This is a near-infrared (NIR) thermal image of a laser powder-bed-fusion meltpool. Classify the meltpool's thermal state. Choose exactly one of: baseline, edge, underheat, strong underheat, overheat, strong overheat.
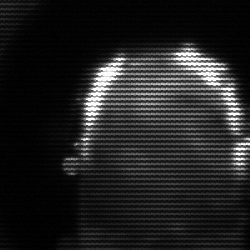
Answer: baseline